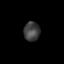
Tissue: skin
Cell type: Epithelial cells
Senescence score: 0.2517
Nuclear area (px): 300
Mean DAPI intensity: 64.767